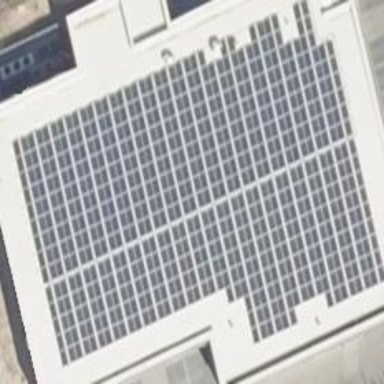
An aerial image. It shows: Solar power generator using photovoltaic method with solar photovoltaic panel types.